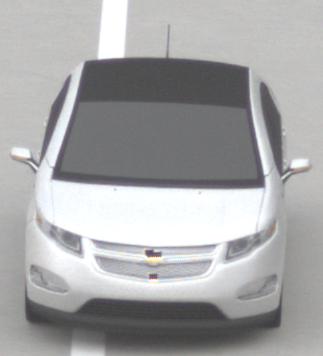
Make: Chevrolet
Model: Volt
Detailed model: Volt
Model produced from: 2011/11
Model produced until: 2014/08
Doors: 5
Color: white
Road condition: dry road
Daytime: morning or afternoon
Contrast: low contrast